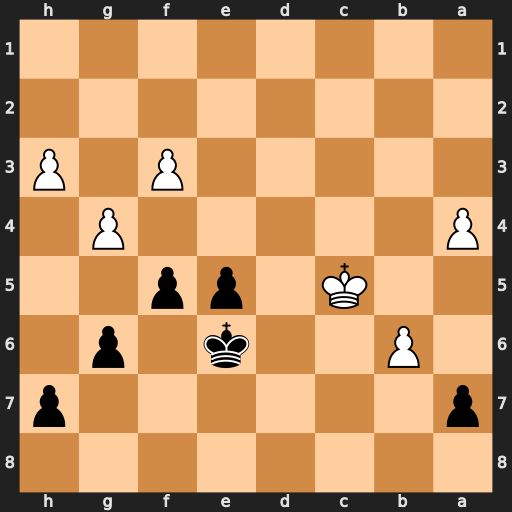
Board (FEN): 8/p6p/1P2k1p1/2K1pp2/P5P1/5P1P/8/8
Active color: b
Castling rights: -
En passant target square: -
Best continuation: axb6+ Kxb6 e4 gxf5+ gxf5 fxe4 fxe4 a5 e3 a6 e2 a7 e1=Q a8=Q Qb4+